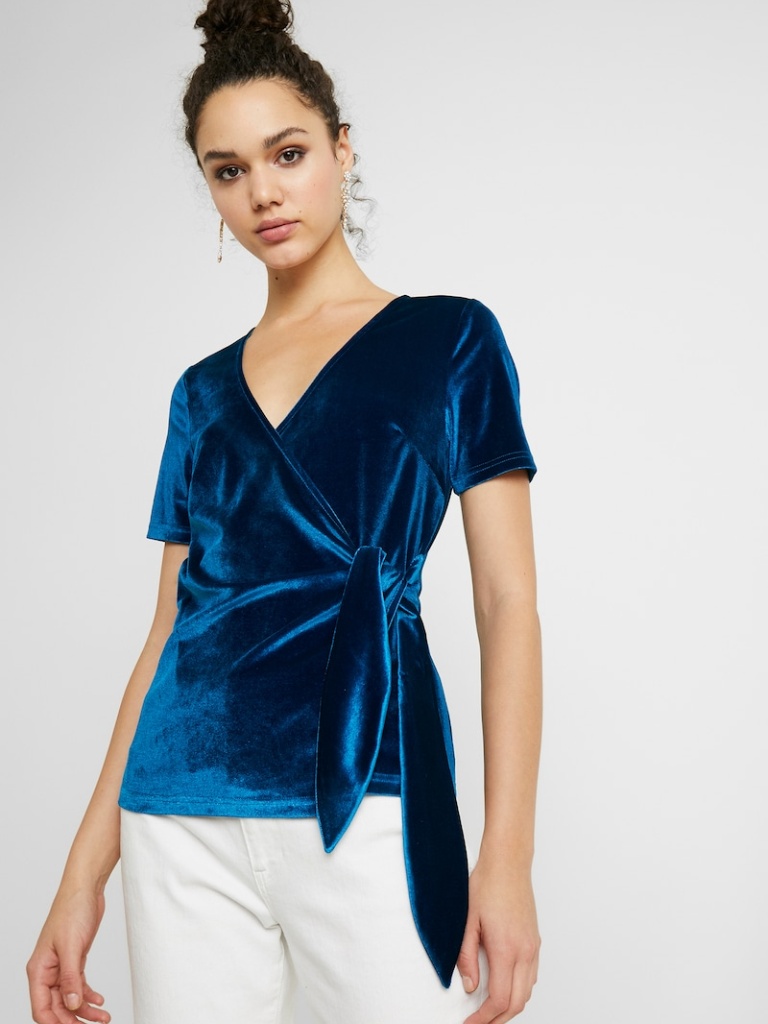
velvet fitted short sleeve waist length Untucked v-neck wrap